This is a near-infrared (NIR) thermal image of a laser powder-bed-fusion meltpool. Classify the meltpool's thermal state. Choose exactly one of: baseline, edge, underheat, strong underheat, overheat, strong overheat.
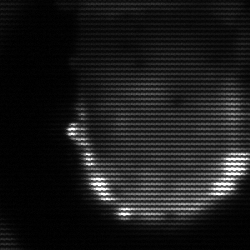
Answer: baseline